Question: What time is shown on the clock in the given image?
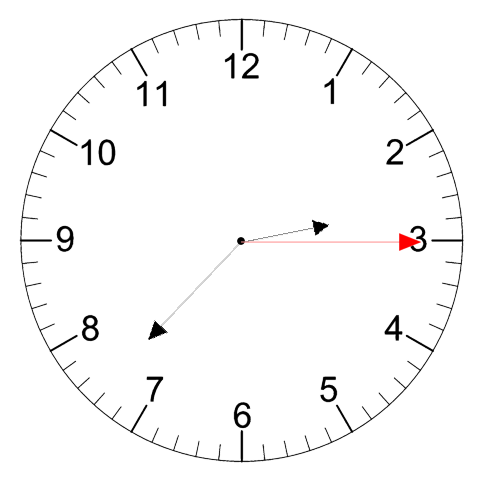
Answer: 02:37:15